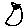
Label: moon